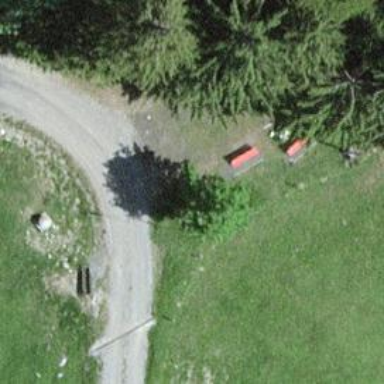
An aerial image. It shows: Bench for seating.